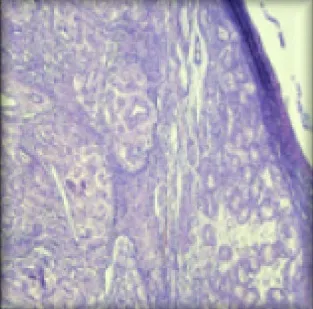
Testis infiltrated by RCC (A,B,C,D) - testicular parenchyma with seminiferous tubules is seen on the right side of the field. Left side shows the tumor.
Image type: pathology (h&e)